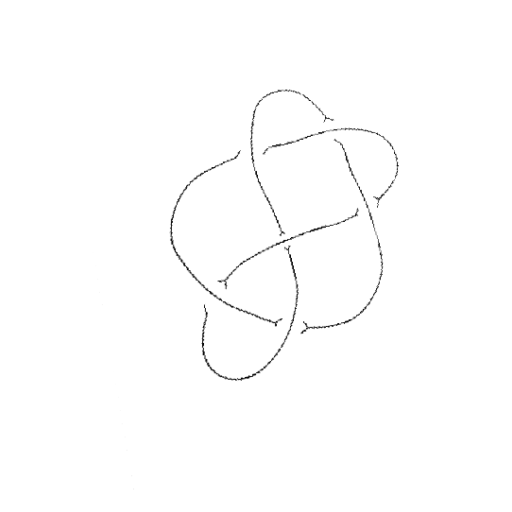
Crossing number: 6